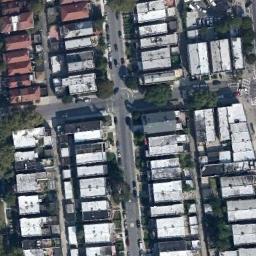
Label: dense_residential